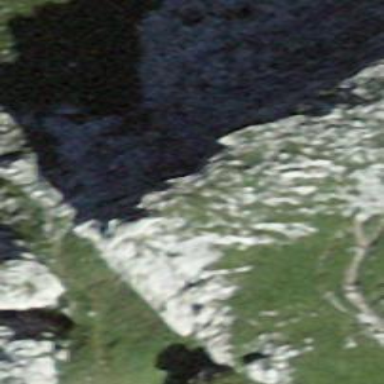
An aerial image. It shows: Natural cliff.